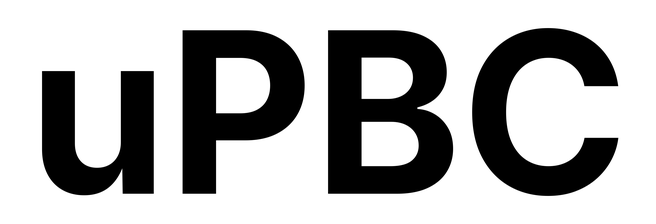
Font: Inter_Bold